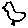
Label: bird